Aerial crown-view tile of a tropical tree (Barro Colorado Island, Panama), acquired 20250124:
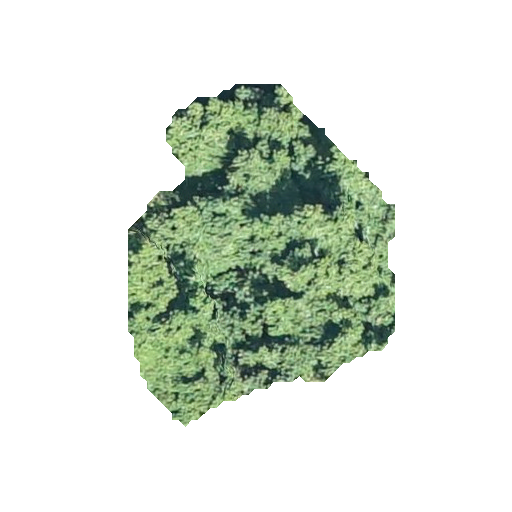
Species: Tachigali panamensis
GBIF accepted scientific name: Tachigali panamensis
Crown area: 96.918 m²